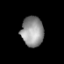
Tissue: prostate
Cell type: T cells
Senescence score: 0.3548
Nuclear area (px): 656
Mean DAPI intensity: 147.11